Question: I am trying to integrate with <URL>. I registered and created an API key on the portal, but the API key status is showing as "waiting" for two days.

I get an error like
> Developer Inactive error.
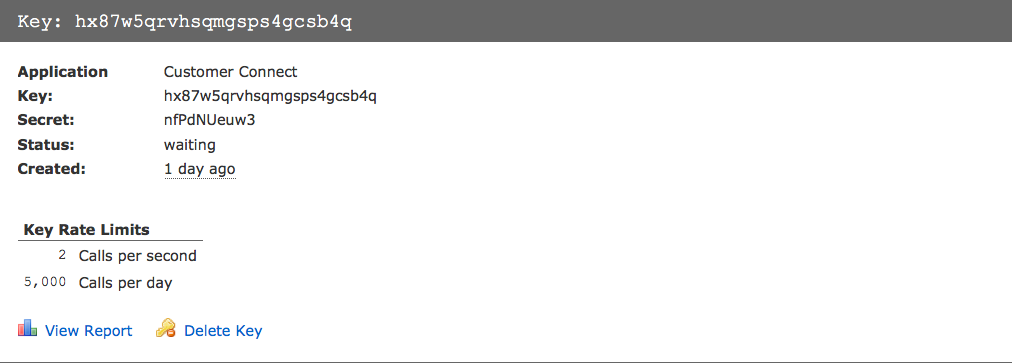
Answer: Fandango does not currently have a public API. There used to be a forum and somebody had asked about this. This is from memory, but they stated that they currently only offer the API to partners. Registration seems to be disabled now.
In the link, "Check out a summary of what we can help you offer your customers below." also suggests they only work with companies.